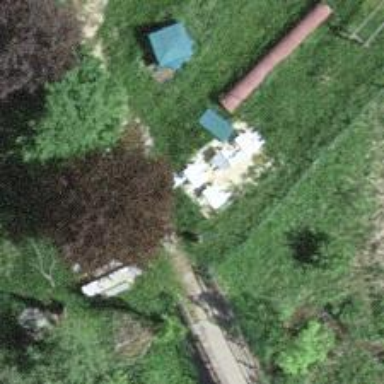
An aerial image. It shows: Picnic table located in leisure land area.